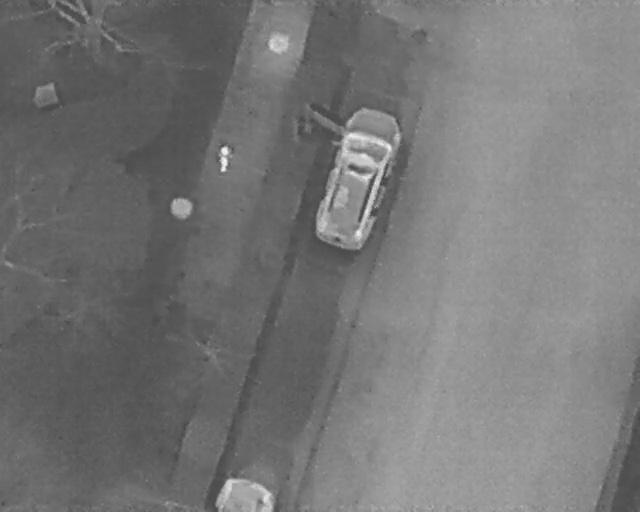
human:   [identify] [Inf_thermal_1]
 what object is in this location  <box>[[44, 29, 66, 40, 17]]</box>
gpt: <ref>1 large car at the center</ref>